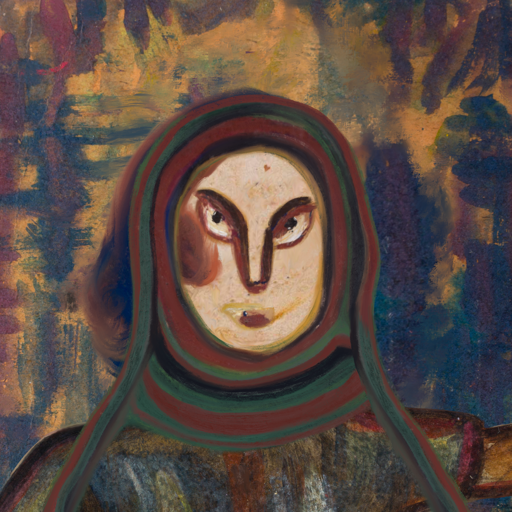
Background: InTheSun, Head And Neck Front: Rupkatha, Face Front: After_Raid, Bust: Mosgoul, Hair Front: Mother_And_Son_Son, Head Accessory: After_Raid_Scarf, Second Necklace: Blank, Necklace: Blank, Baby: Blank